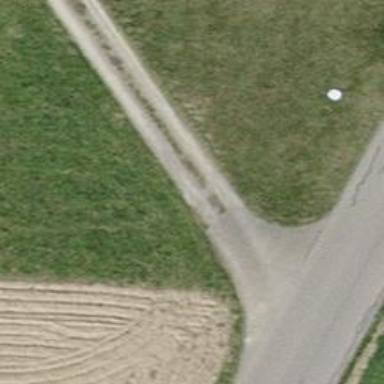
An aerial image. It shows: Pebblestone track with grade2 tracktype.